Interaction volume radius: 10 \u00c5
Interaction volume height: 20 \u00c5
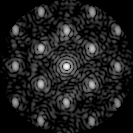
Disorder parameter: 0.3156